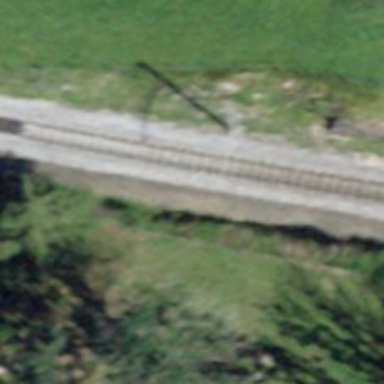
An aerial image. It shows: Narrow gauge railway with electrified contact lines.